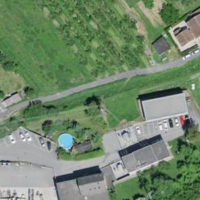
EUNIS habitat code: 24
Species observed at this site:
Echium vulgare